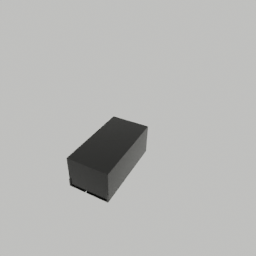
Label: appliances